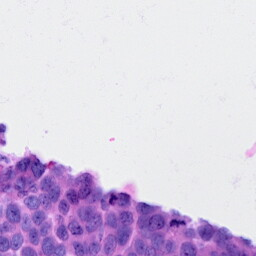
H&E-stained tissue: Ovarian